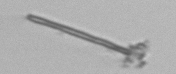
Label: fiber_TAG_external_detritus